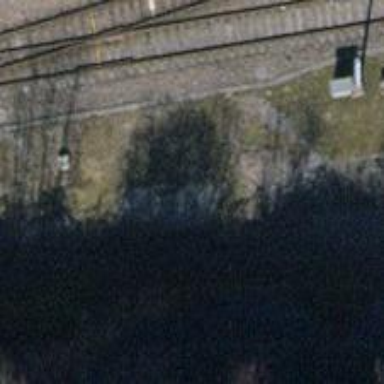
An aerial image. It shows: Abandoned railway yard with electrified contact line.Only one track is present in the yard.